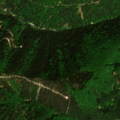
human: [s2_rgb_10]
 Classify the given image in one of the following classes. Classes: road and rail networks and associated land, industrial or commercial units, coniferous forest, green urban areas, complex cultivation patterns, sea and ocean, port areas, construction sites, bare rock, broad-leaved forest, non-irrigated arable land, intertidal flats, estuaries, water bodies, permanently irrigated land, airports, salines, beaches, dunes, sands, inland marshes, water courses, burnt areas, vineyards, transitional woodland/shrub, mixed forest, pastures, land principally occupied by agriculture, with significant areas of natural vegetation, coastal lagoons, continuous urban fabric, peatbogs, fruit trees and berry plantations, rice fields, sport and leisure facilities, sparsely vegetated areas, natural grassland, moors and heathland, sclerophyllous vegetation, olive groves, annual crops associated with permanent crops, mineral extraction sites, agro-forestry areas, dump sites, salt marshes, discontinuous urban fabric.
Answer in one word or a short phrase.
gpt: broad-leaved forest, coniferous forest, mixed forest